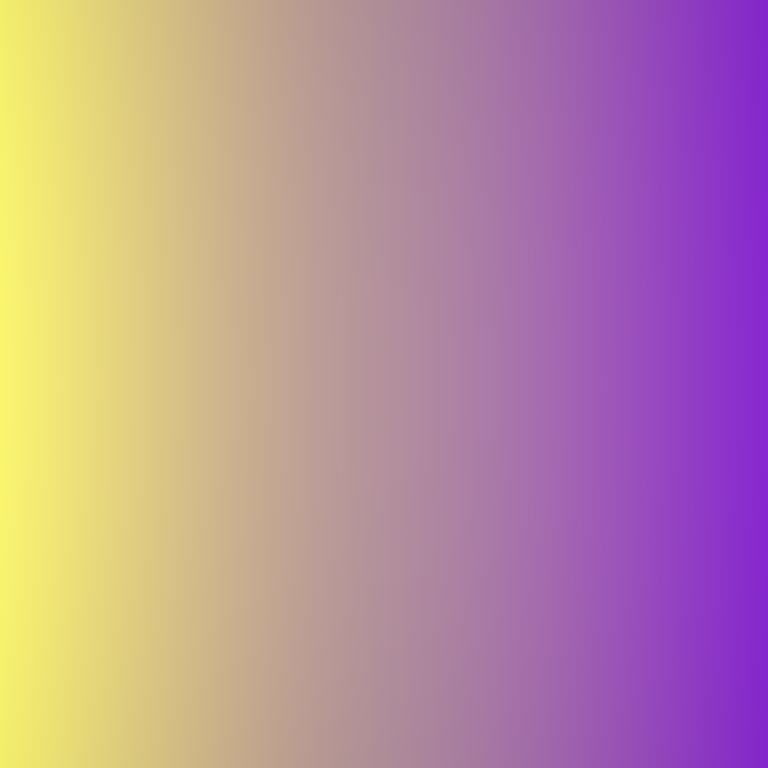
Abstract light effect, smooth gradient from yellow to purple, calm atmosphere, soft glow, no room, no furniture, no objects.